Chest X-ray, PA view. Patient: 15 years old, sex M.
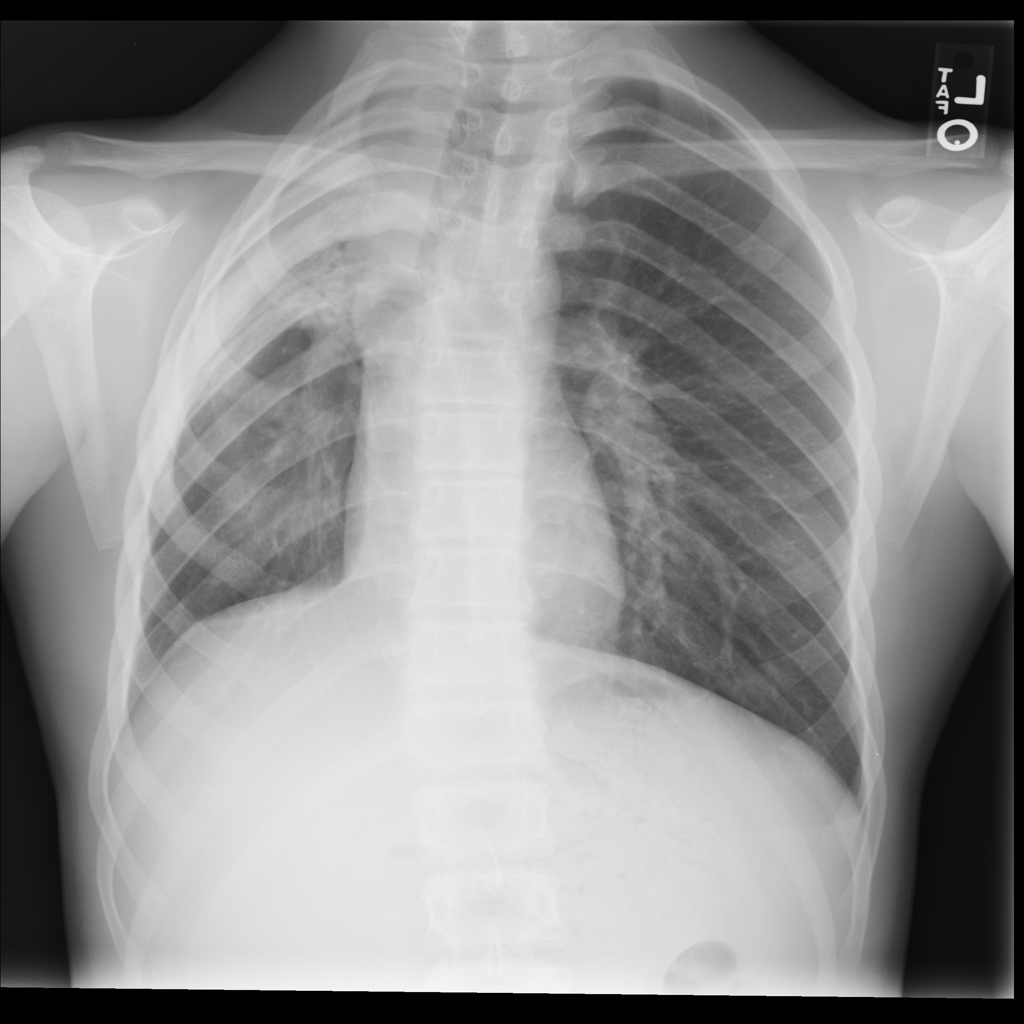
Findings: No Finding